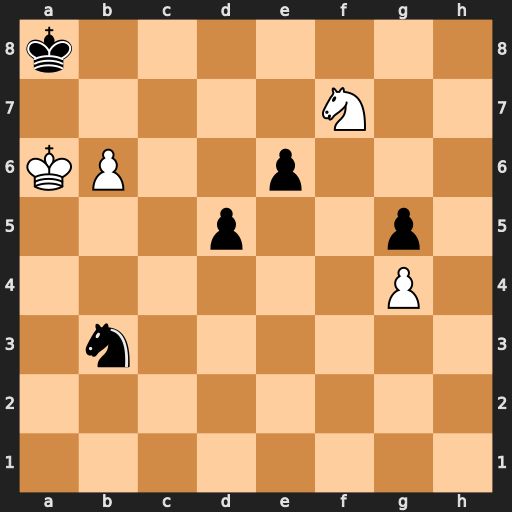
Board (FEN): k7/5N2/KP2p3/3p2p1/6P1/1n6/8/8
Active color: w
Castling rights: -
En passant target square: -
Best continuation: Nxg5 d4 Nf3